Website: bh-photo
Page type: account-selection
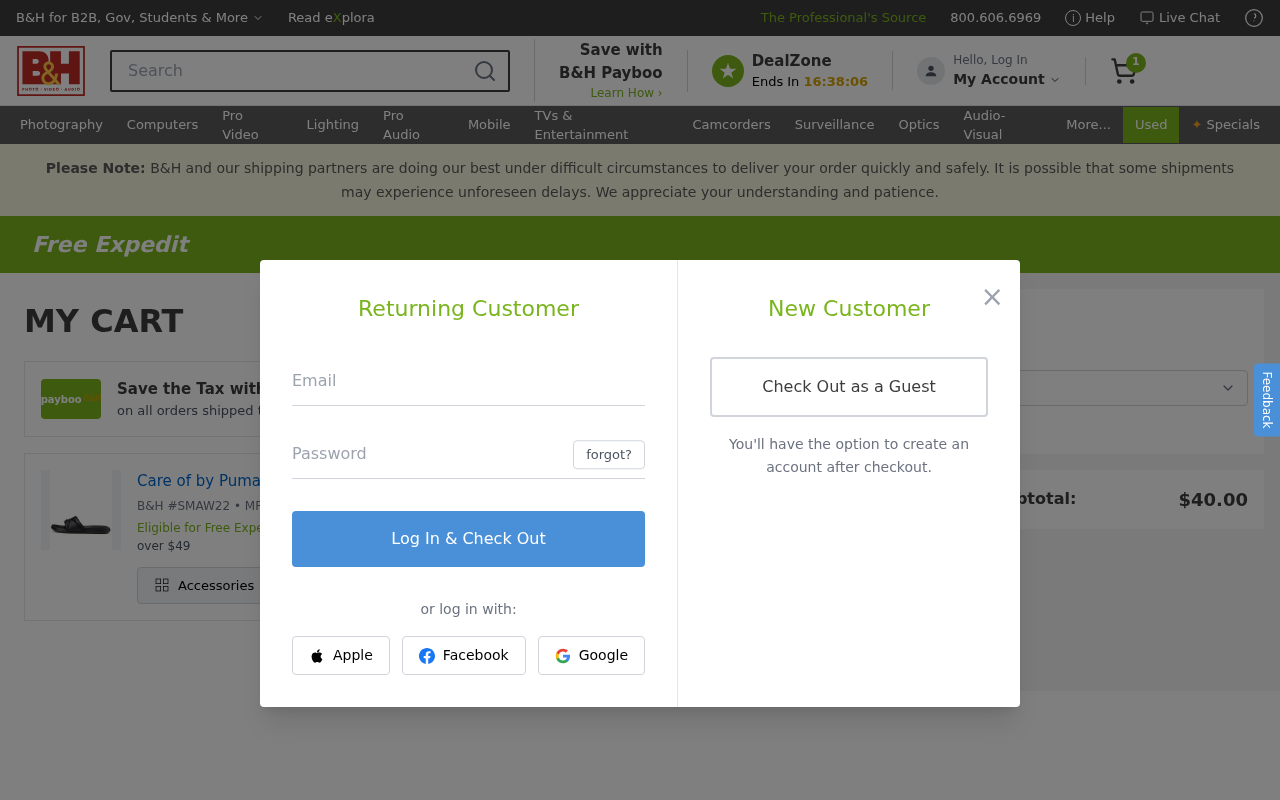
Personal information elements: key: PII_EMAIL
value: alexis_johnson@yahoo.com
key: PII_POSTCODE
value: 18129
Product elements: key: PRODUCT1_NAME
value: Care of by Puma Slide 2 Women's Flip Flops
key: PRODUCT1_QUANTITY
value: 1
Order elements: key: ORDER_NUM_ITEMS
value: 1
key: ORDER_SUBTOTAL
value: $40.00
Search elements: key: HEADER_SEARCH
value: Search
Other elements: key: BH_ITEM_NUMBER
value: SMAW22
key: MFR_NUMBER
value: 33780A